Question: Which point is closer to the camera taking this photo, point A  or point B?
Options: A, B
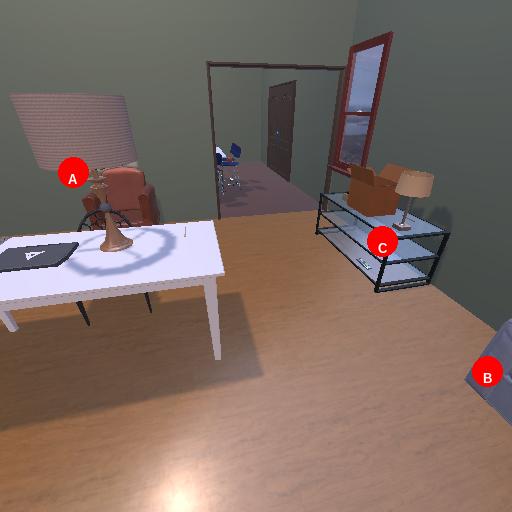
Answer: A